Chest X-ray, AP view. Patient: 25 years old, sex M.
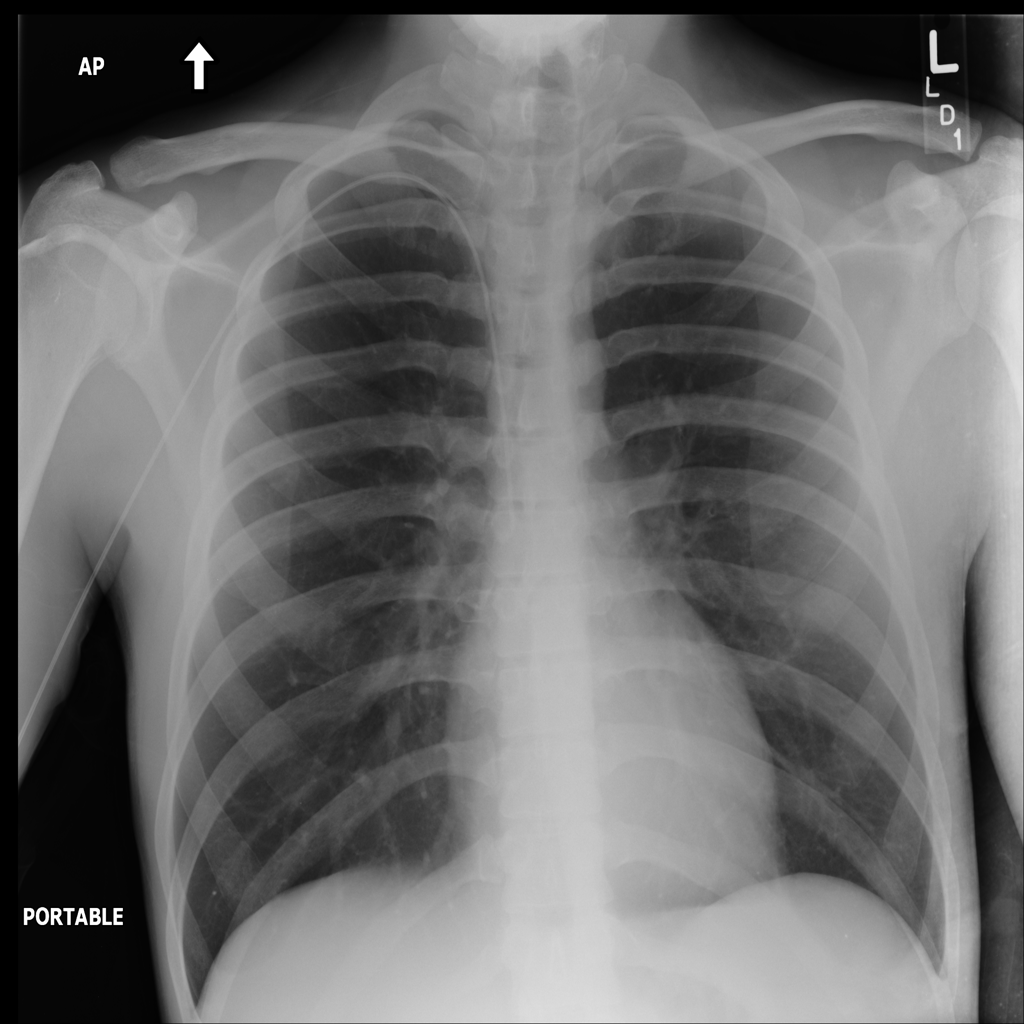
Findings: No Finding